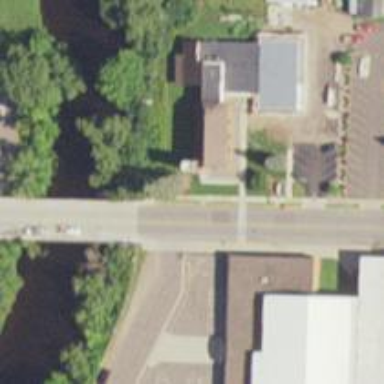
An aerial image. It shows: Residential road with bridge.